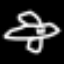
Label: airplane